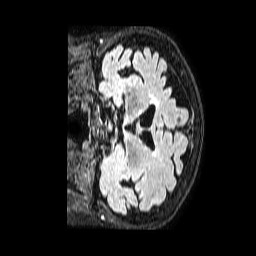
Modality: FLAIR
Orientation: coronal
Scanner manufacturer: philips
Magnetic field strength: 1.5 T
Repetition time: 4.8 s
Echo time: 0.3 s